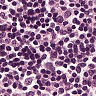
Metastatic tissue present: no